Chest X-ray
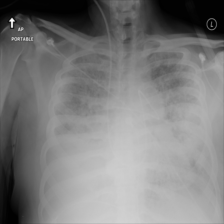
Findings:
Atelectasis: negative
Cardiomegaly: negative
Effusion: positive
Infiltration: negative
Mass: negative
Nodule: negative
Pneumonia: negative
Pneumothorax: negative
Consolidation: negative
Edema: negative
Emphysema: negative
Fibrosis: negative
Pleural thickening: negative
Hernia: negative